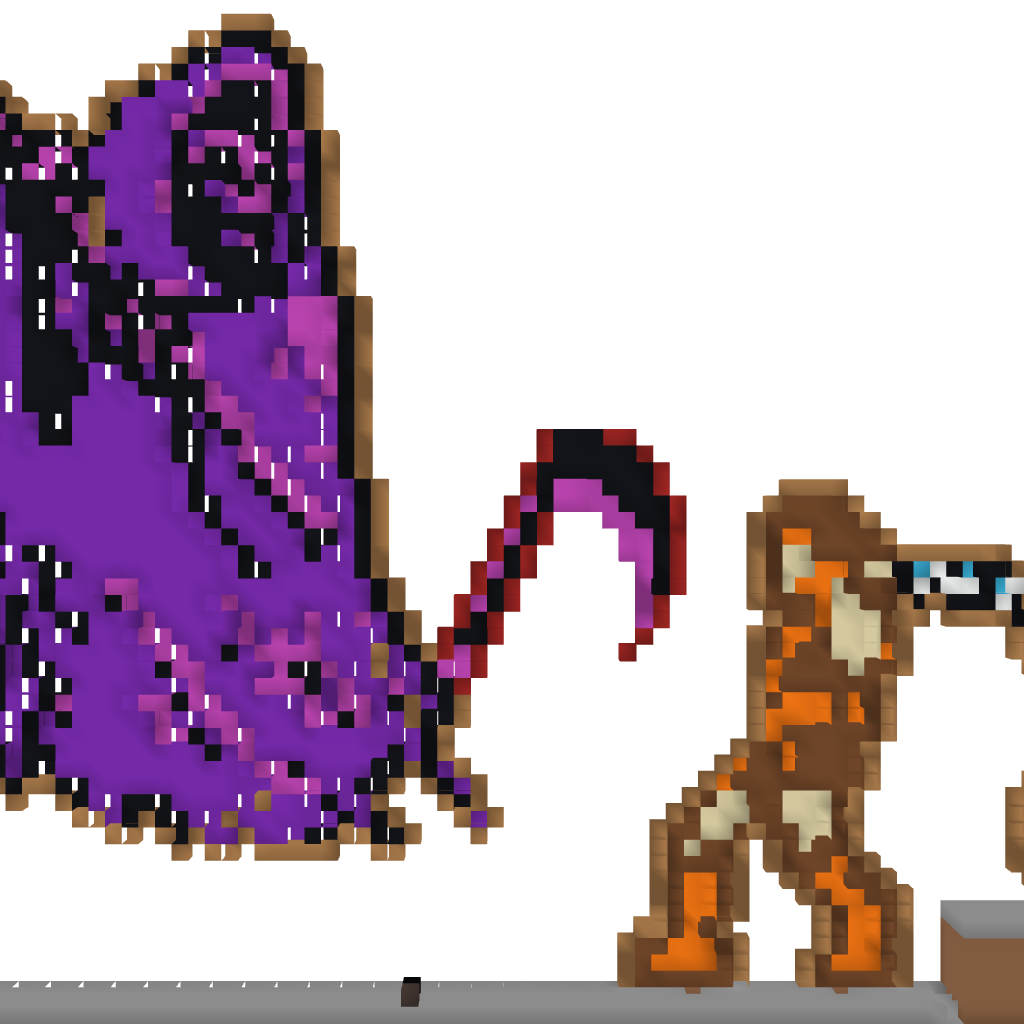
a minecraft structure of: Castlevania: Death vs Simon Belmont